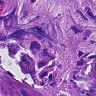
Metastatic tissue present: yes